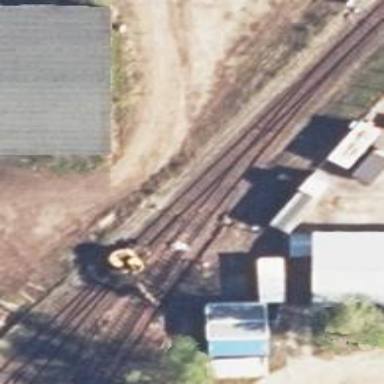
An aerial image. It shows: Railway yard used for servicing trains.